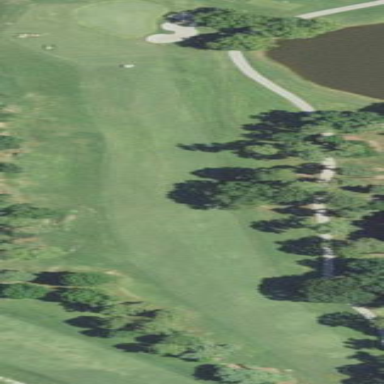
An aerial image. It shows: Grassy area designated as golf fairway.